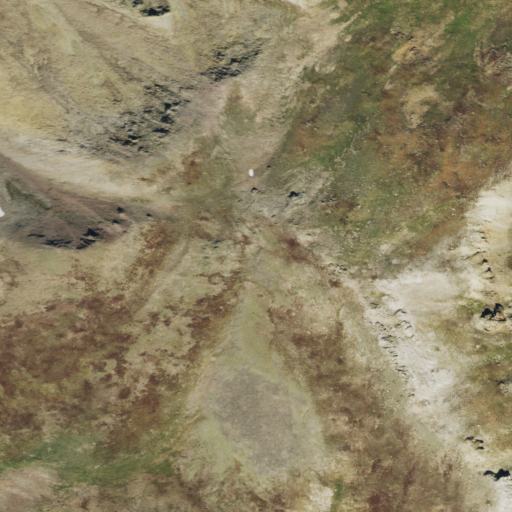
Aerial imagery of mountain in Colorado named Baldy Cinco containing grassland and barren land